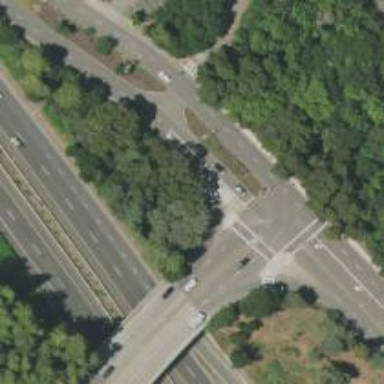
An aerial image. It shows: Shared cycleway on secondary road link.